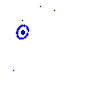
Particle: proton